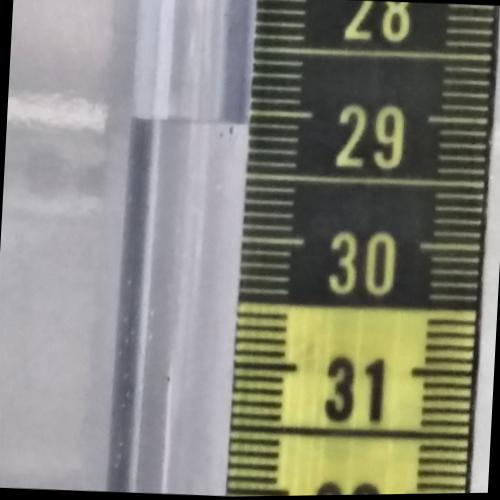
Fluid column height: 29.1 cm